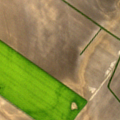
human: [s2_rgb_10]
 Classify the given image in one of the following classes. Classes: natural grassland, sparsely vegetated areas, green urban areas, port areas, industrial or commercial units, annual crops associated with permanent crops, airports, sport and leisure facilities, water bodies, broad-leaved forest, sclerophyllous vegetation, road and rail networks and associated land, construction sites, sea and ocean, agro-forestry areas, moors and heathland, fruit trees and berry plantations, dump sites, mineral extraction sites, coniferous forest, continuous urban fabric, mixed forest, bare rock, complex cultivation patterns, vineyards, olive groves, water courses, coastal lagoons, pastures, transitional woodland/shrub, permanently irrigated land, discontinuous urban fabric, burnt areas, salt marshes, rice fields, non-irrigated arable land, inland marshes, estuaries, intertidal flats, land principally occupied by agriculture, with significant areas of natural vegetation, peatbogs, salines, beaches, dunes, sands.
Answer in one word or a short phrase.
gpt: non-irrigated arable land